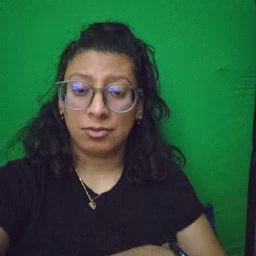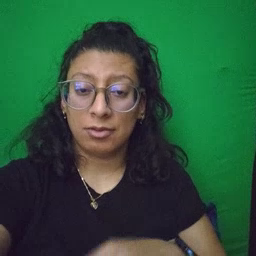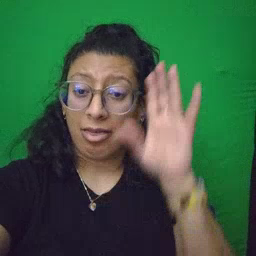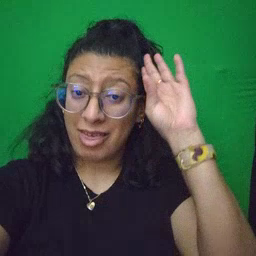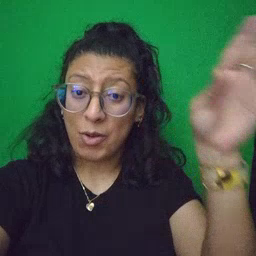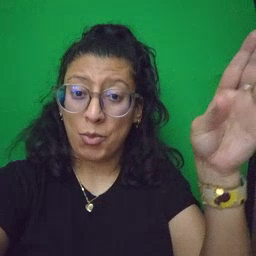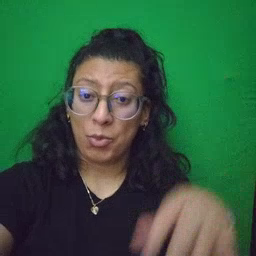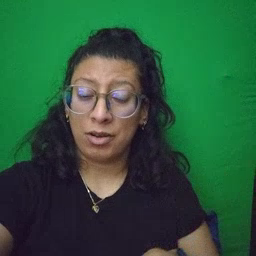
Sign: hello